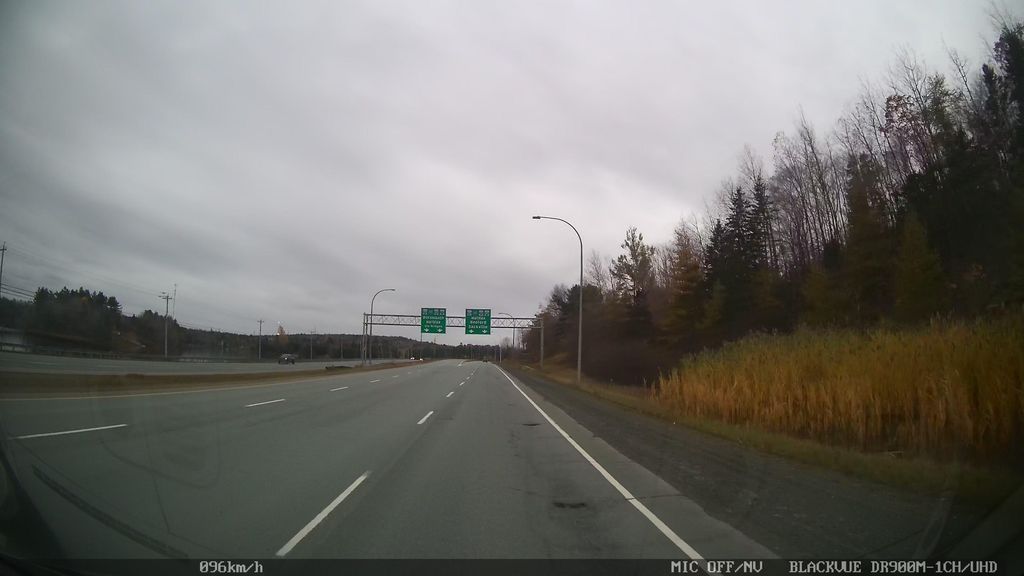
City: halifax